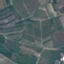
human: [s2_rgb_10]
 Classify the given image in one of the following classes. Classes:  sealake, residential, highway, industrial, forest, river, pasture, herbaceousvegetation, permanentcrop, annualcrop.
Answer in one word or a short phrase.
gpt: PermanentCrop